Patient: sex F, age 61
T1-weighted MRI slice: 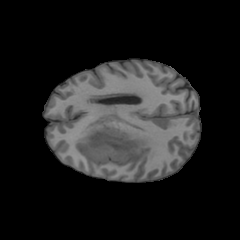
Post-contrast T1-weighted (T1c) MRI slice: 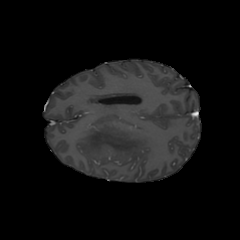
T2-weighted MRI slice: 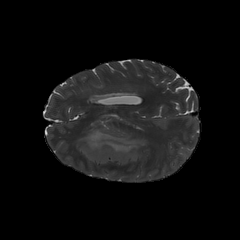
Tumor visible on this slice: yes
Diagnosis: Glioblastoma, IDH-wildtype
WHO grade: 4